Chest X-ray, AP view. Patient: 68 years old, sex M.
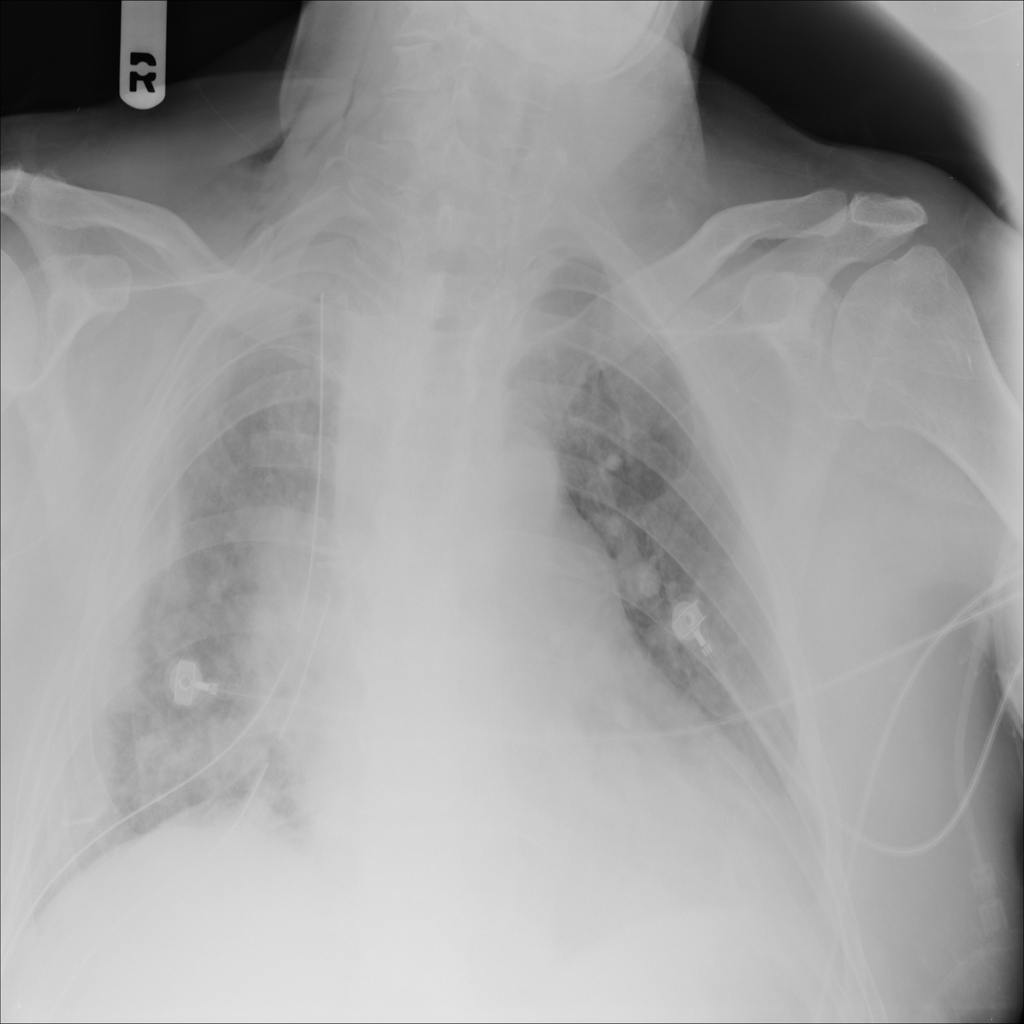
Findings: Infiltration, Mass